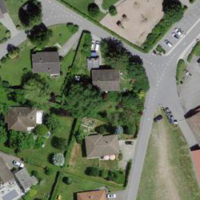
EUNIS habitat code: 55
Species observed at this site:
Hedera helix